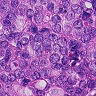
Metastatic tissue present: yes